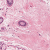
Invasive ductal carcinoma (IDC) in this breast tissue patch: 0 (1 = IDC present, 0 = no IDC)